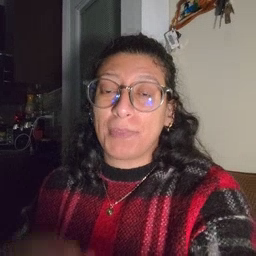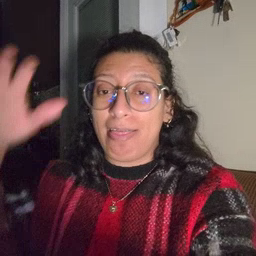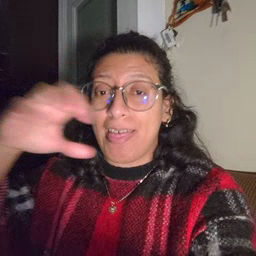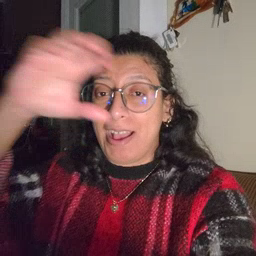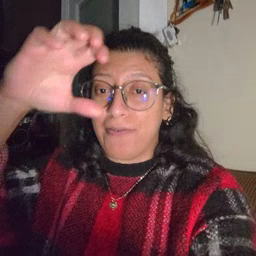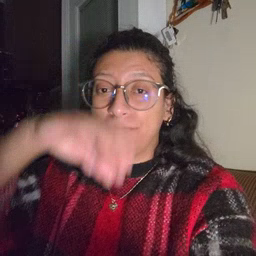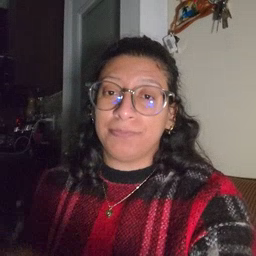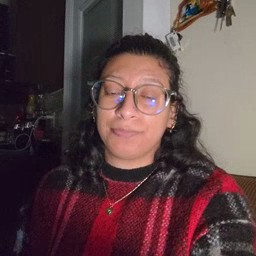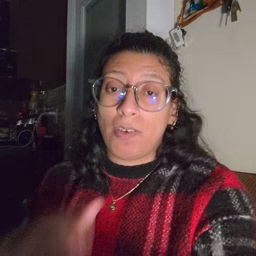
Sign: cloud